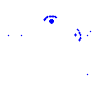
Particle: kaon